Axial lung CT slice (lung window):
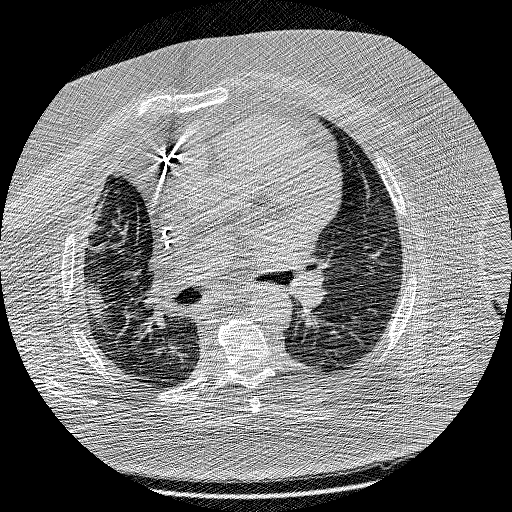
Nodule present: no